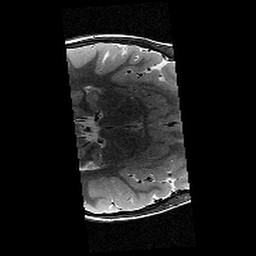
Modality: T2w
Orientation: axial
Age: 11
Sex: female
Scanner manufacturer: siemens
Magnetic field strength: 3 T
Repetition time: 9.23 s
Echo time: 0.067 s